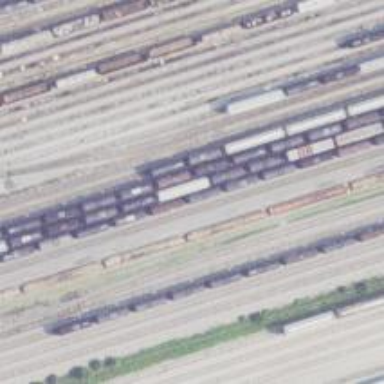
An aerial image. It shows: Railway yard in service.